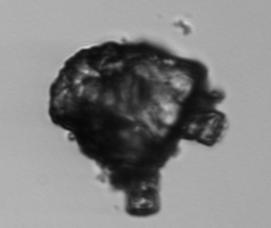
Label: Delphineis